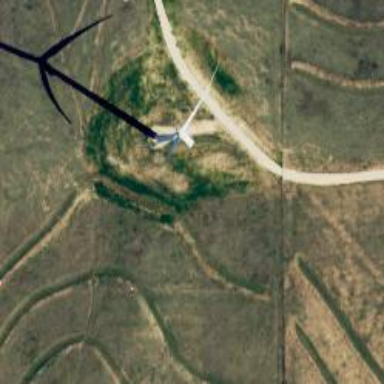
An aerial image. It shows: Wind generator using horizontal axis wind turbines.